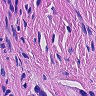
Metastatic tissue present: yes